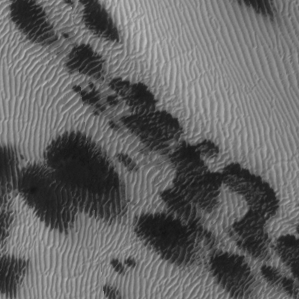
Label: frost